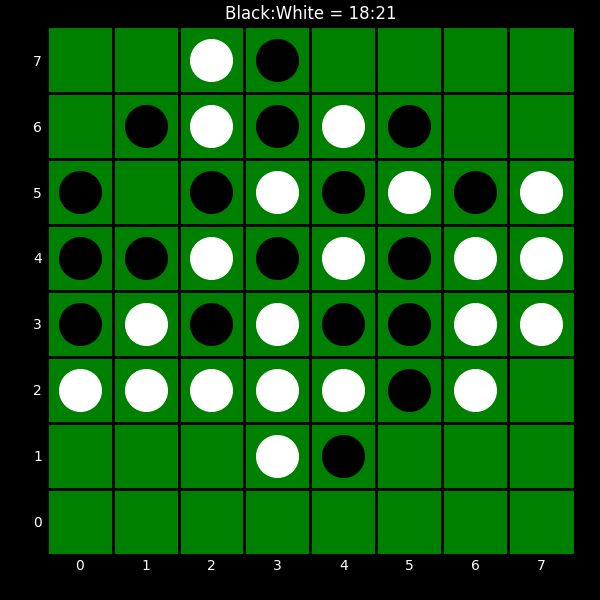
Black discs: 18
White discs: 21